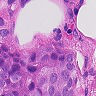
Metastatic tissue present: yes